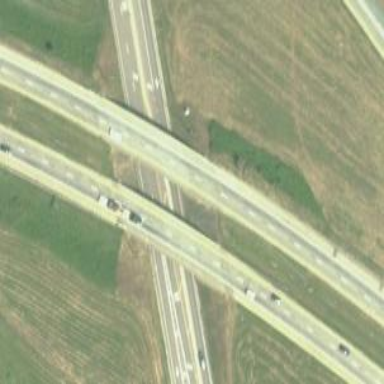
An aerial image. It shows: Bridge over motorway.